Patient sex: M
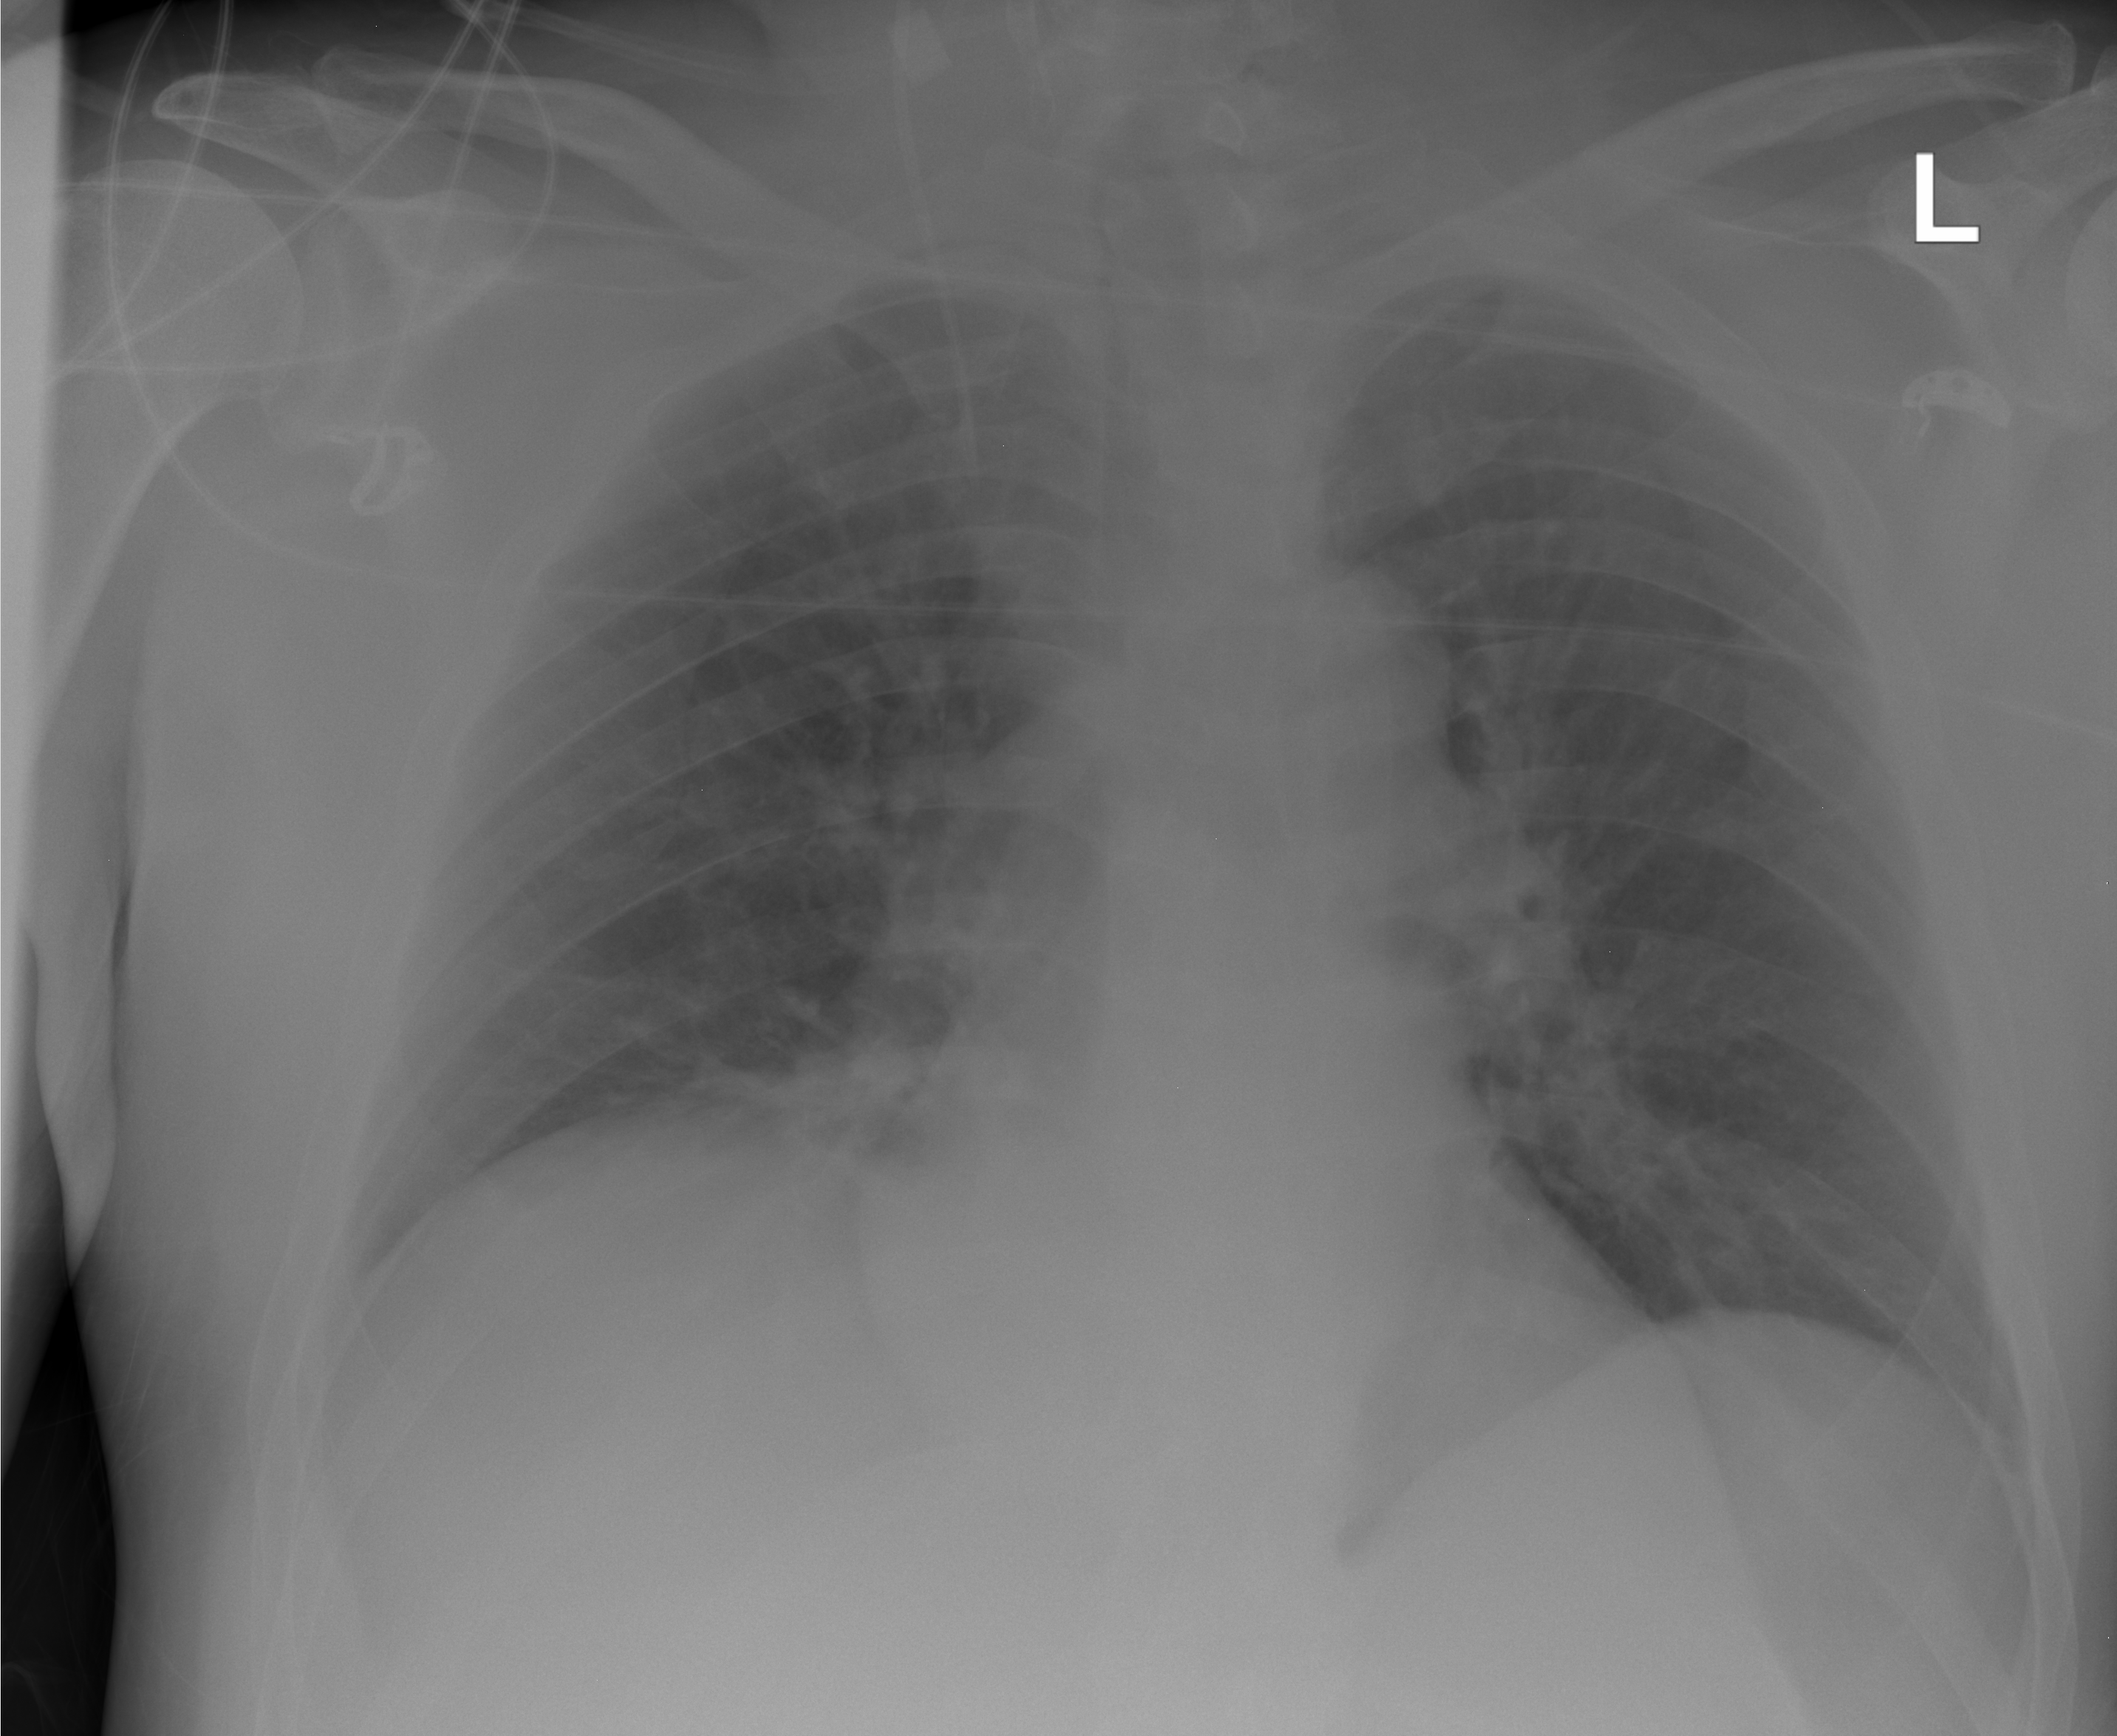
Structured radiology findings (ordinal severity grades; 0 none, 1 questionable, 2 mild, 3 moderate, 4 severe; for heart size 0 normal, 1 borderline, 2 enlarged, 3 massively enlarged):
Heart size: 0
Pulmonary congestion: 0
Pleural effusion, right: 0
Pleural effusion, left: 0
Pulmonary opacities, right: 0
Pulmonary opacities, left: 2
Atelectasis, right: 0
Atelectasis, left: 0